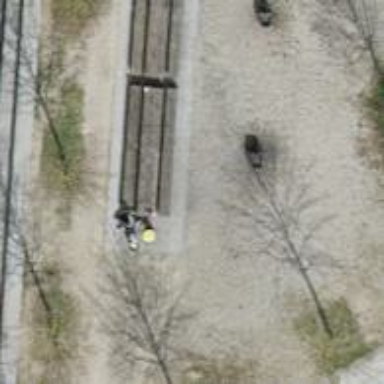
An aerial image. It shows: Picnic table located in leisure land area.